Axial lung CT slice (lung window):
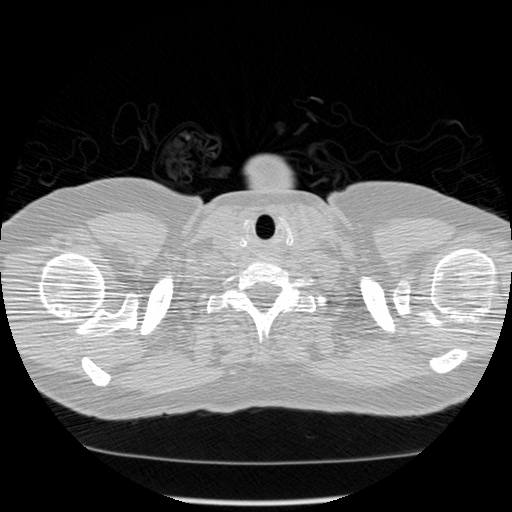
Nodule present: no